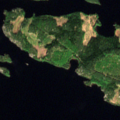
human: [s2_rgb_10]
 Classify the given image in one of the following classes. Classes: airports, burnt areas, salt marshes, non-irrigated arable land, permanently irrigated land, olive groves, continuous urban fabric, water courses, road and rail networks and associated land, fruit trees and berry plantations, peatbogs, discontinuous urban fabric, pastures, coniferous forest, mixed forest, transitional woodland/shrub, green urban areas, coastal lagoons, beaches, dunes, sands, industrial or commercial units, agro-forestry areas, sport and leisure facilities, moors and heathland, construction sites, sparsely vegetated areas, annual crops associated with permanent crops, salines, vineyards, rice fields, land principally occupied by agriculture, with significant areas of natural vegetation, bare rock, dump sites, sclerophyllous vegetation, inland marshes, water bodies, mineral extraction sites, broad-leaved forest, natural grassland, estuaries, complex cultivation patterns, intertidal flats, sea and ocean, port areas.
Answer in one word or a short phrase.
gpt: coniferous forest, mixed forest, water bodies